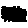
Label: zigzag